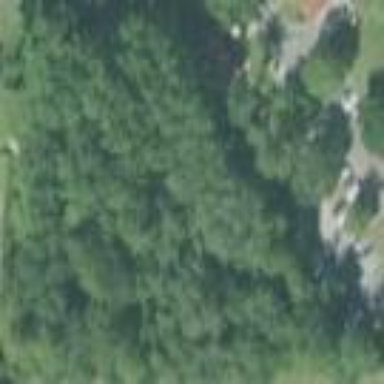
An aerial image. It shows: Mixed woodland with various types of leaves.